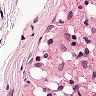
Metastatic tissue present: no